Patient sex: M
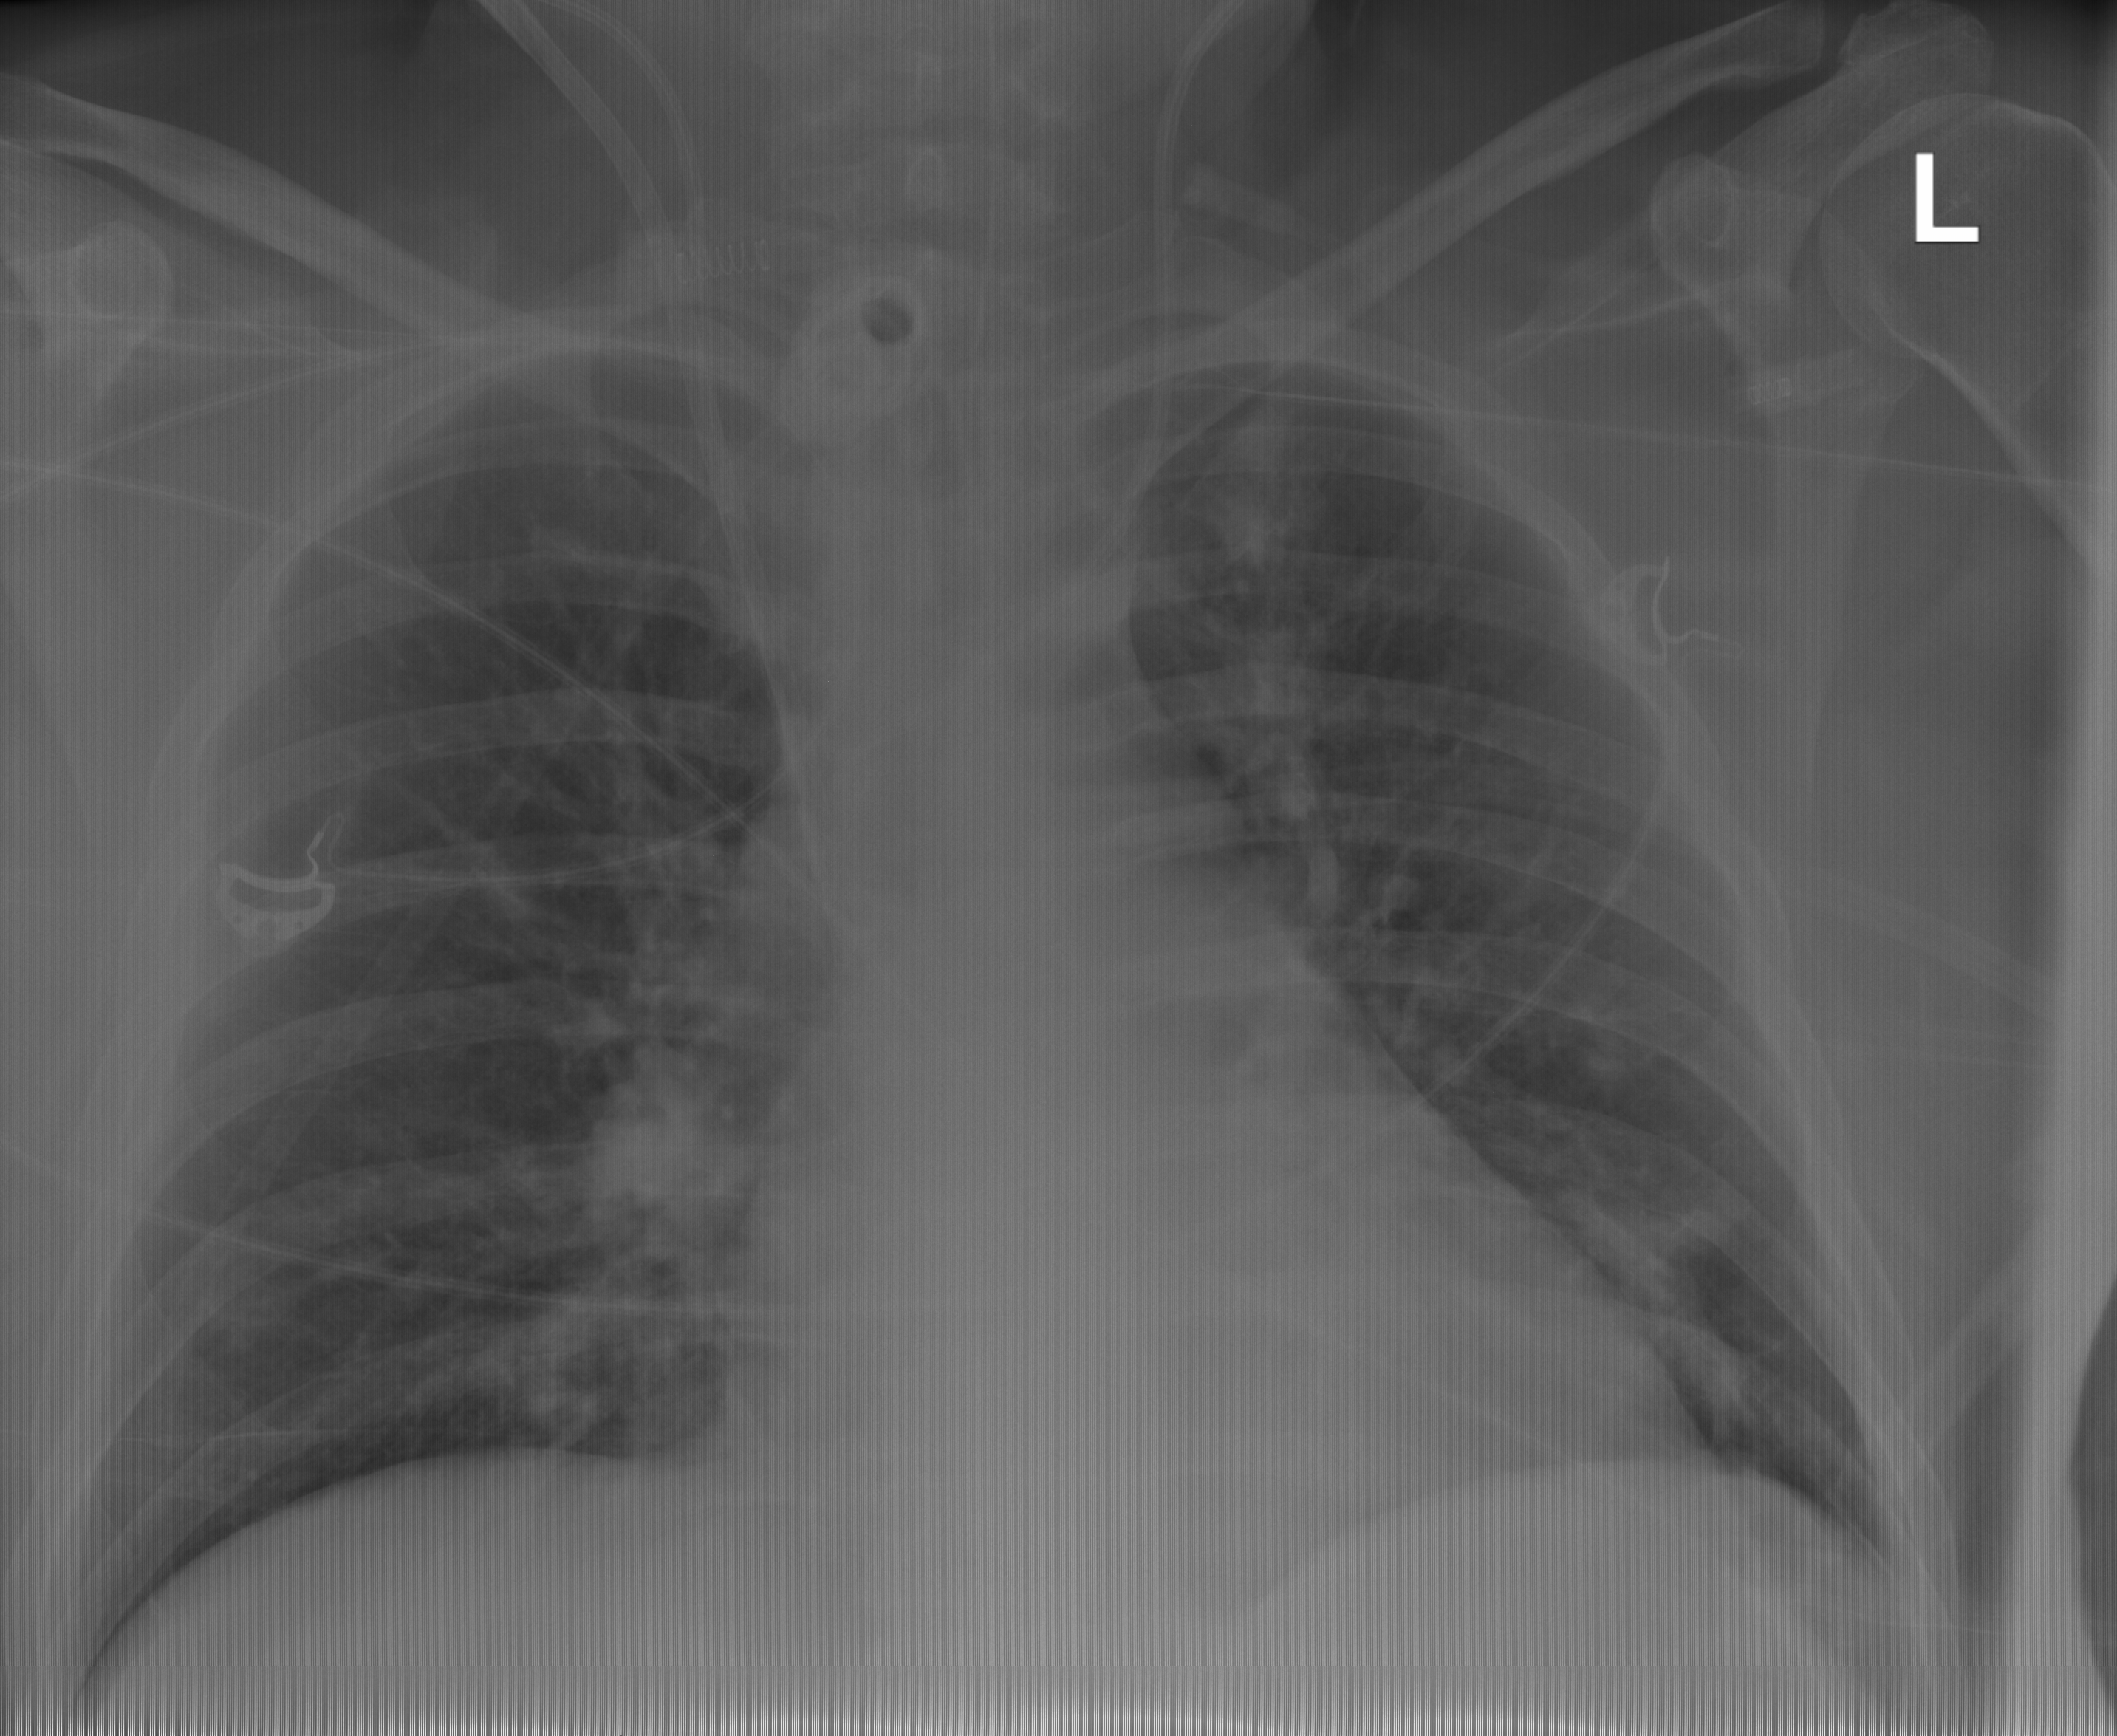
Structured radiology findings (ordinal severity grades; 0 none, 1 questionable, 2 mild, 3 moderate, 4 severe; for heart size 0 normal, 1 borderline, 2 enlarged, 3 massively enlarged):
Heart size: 1
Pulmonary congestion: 0
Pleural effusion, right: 0
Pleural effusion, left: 0
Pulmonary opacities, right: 1
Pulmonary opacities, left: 1
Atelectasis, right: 0
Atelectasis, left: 2